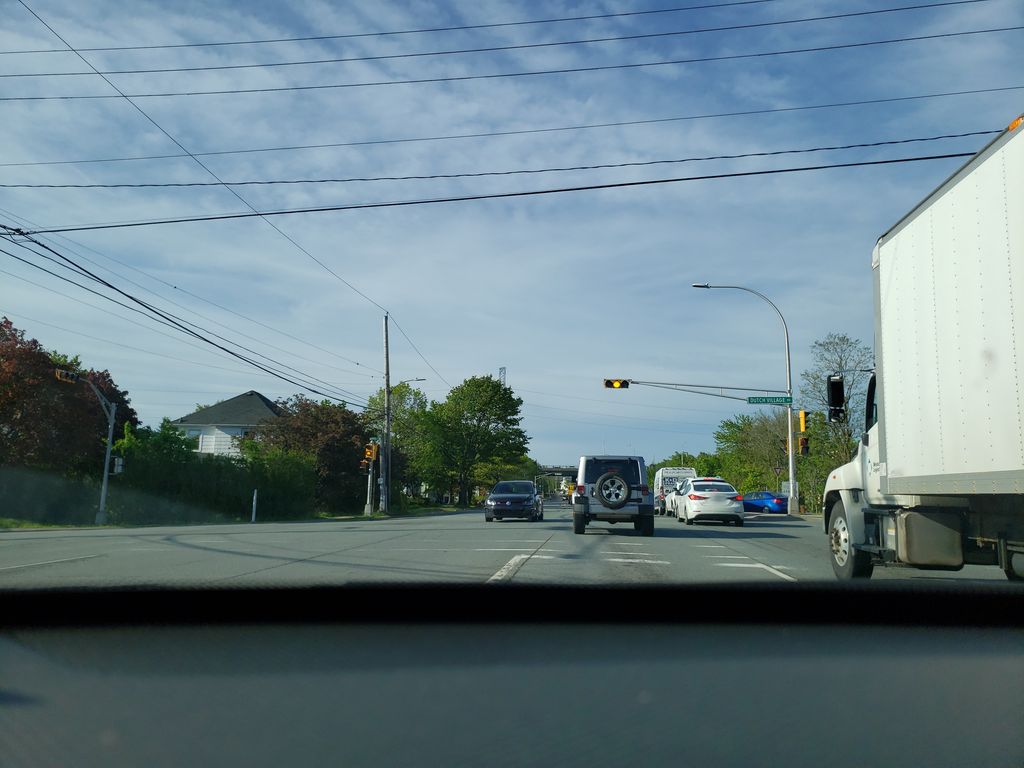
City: halifax